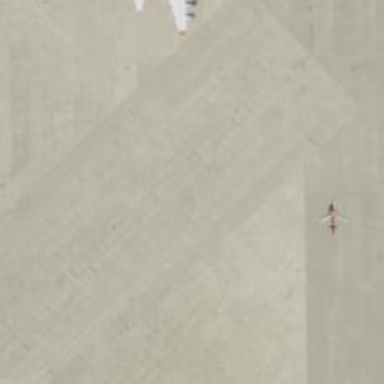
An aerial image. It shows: Image of taxiway at airport.